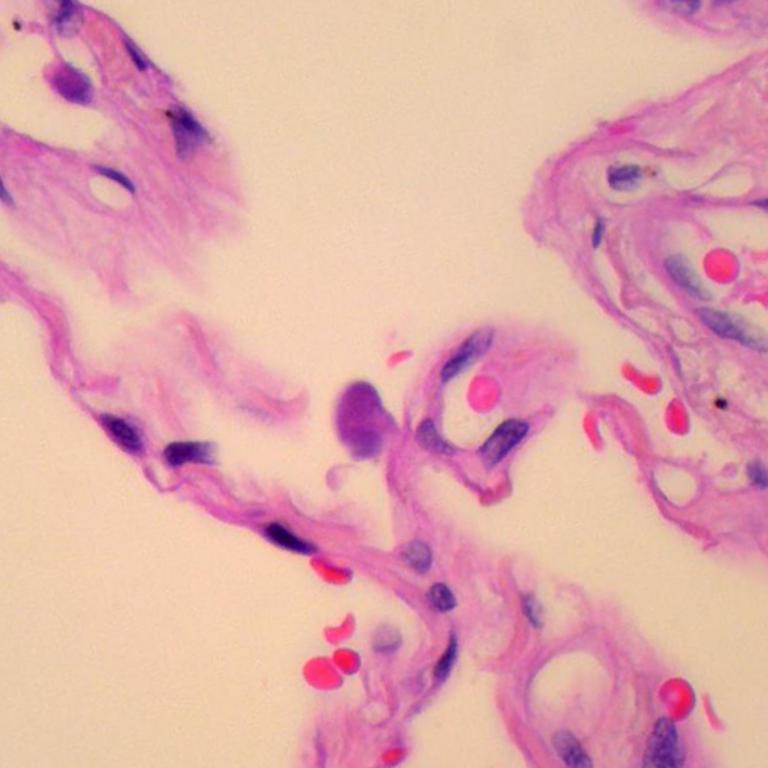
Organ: lung
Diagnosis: benign